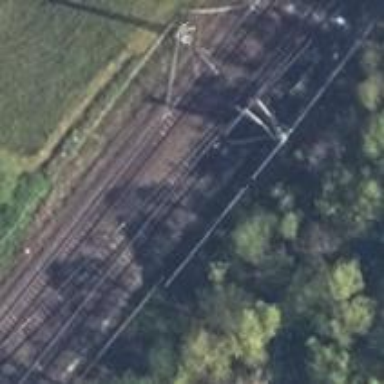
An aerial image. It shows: Railway track with contact lines for electrification.